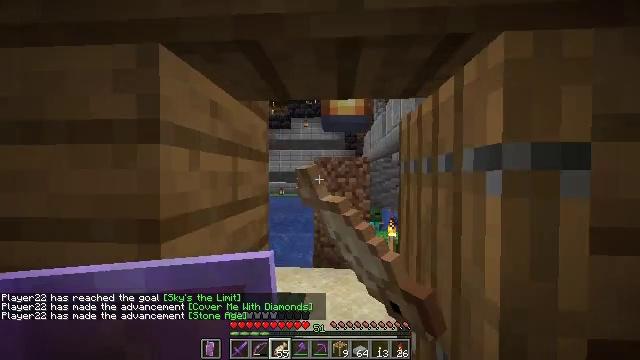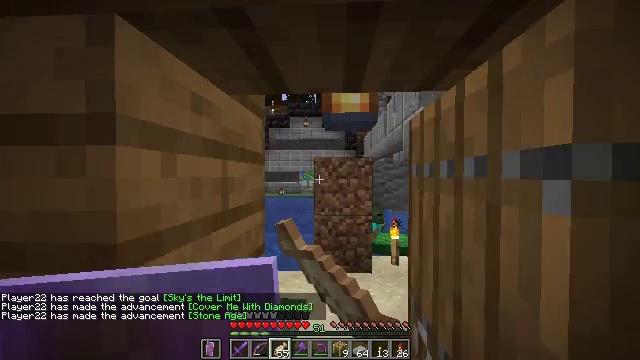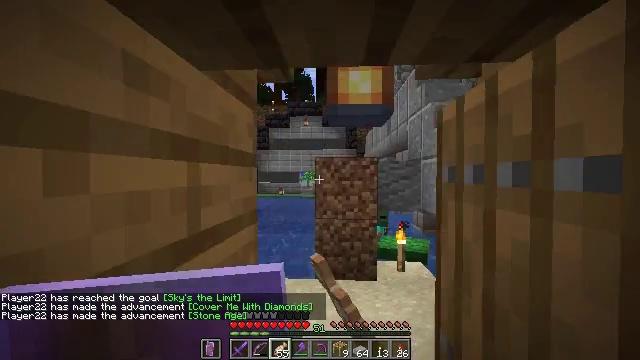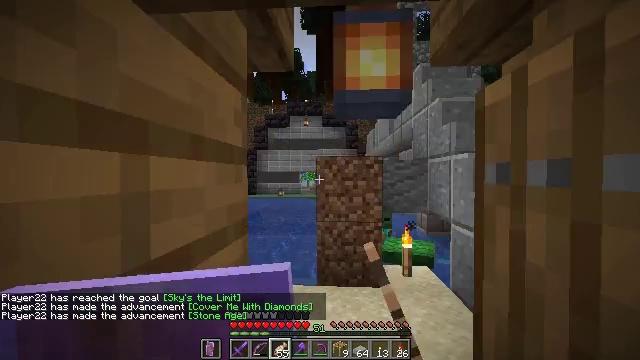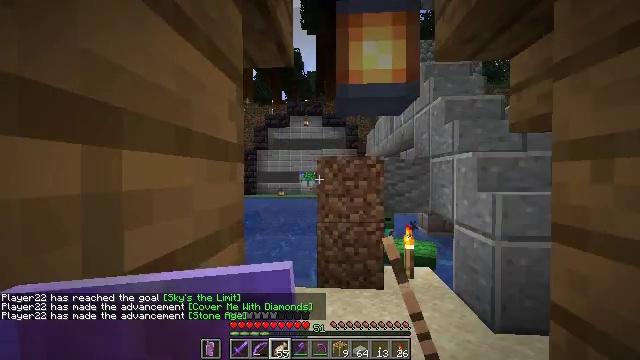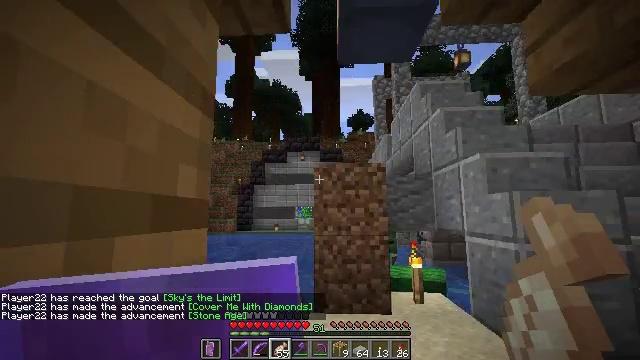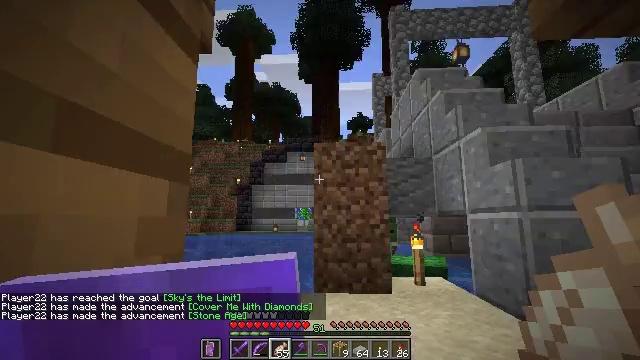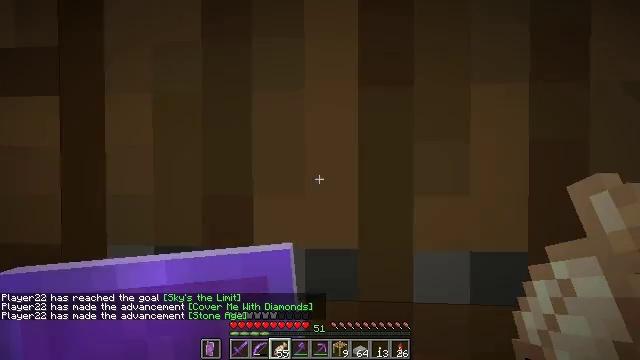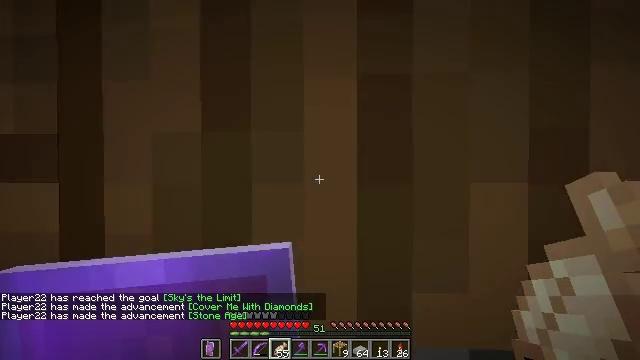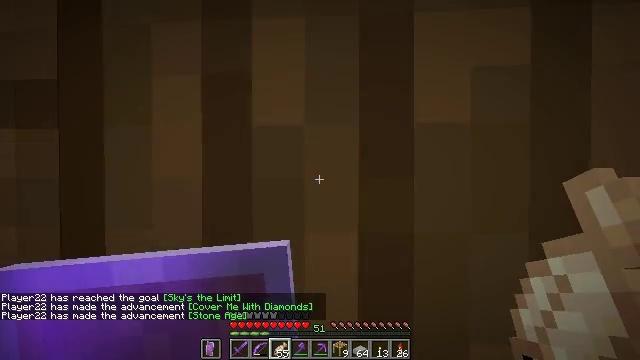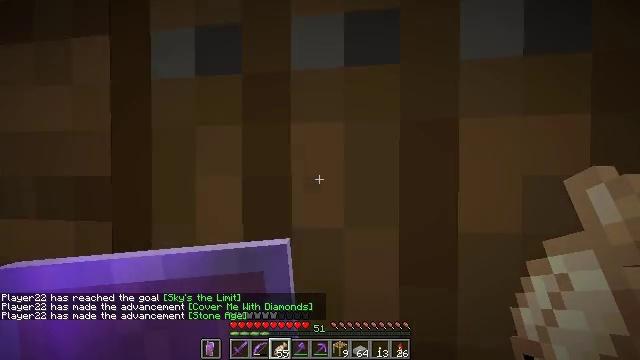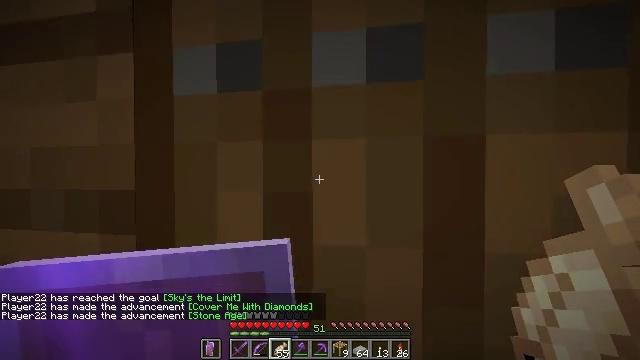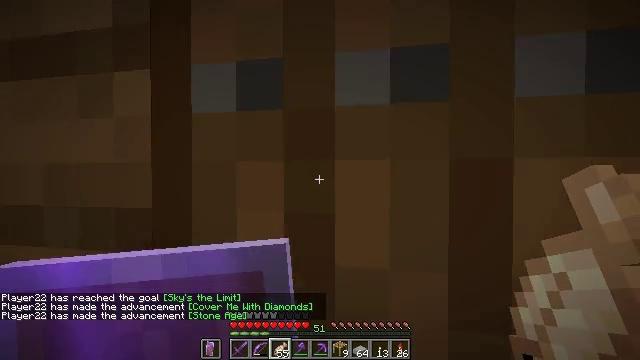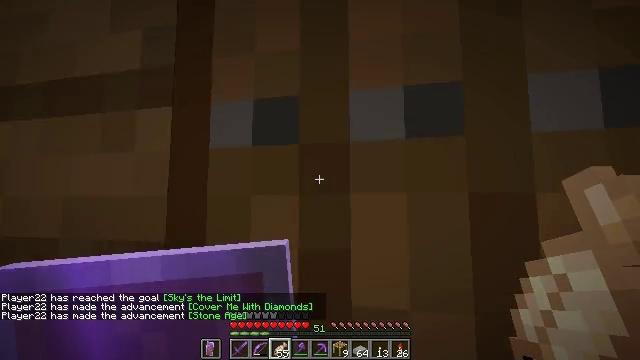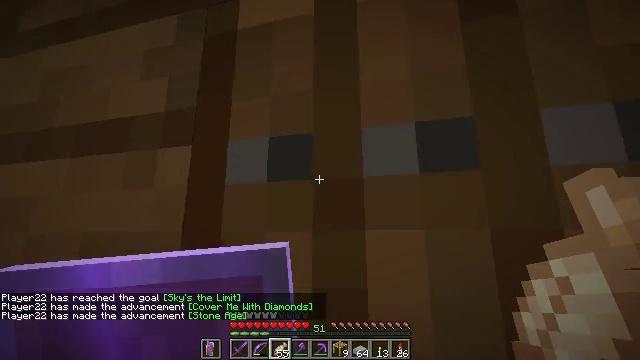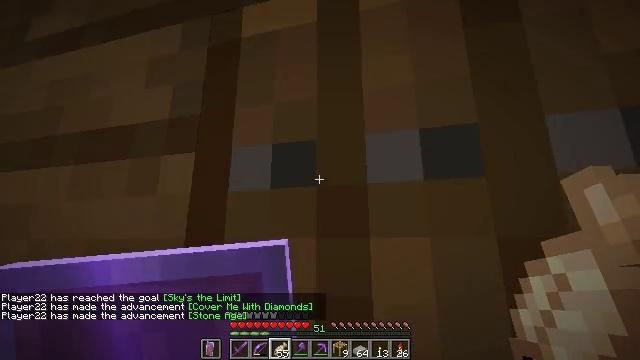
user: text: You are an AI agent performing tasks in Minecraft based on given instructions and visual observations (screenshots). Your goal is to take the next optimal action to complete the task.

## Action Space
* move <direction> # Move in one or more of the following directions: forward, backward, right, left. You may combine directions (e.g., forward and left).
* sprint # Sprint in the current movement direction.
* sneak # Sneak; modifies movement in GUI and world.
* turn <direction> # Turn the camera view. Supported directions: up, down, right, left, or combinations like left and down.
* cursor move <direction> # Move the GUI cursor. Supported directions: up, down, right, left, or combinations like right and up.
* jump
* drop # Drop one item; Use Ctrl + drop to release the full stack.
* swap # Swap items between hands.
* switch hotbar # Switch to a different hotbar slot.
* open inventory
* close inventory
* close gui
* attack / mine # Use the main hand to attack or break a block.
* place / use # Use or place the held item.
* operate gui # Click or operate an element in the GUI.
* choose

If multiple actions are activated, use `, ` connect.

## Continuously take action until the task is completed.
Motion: motion action
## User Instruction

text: Kill the slime.
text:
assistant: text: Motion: move forward, use / place
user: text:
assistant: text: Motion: move forward
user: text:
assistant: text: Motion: move forward
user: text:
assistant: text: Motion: move forward
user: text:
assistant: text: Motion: move forward, turn up
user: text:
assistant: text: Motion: move forward
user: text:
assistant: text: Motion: move forward
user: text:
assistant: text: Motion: move forward
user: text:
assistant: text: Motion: move forward
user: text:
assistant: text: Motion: move forward, turn left
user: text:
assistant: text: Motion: move forward, turn left
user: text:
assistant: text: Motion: no_op
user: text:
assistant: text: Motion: turn left and up
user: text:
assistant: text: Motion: turn left and up
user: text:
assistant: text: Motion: turn up
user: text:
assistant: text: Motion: no_op
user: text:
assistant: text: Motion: use / place
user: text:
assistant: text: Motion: move right, use / place
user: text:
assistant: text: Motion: move forward and move right
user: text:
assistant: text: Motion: move forward
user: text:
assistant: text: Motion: move forward
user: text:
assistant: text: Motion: move forward
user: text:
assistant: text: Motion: move forward
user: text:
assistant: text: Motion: move forward
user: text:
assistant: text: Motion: move forward
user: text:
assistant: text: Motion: move forward
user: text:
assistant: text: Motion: move forward, turn up
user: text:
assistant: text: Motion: move forward, turn left and up
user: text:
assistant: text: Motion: move forward
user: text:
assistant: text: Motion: move forward, turn up